Question: I wanted to know the difference between asp.NET MVC and MVP, are they both same?
below is the architecture diagram I referred.
(Image URL:<URL>

the major difference I got to know between MVC and MVP from the diagram is, in MVC the Model updates the view and in MVP the Presenter updates the view.
But here is my confusion.Below is a asp.net MVC code sample.
'''
public class HomeController : Controller
{
//
// GET: /Home/
public ActionResult Index()
{
return View();
}
}
'''
here the Controller returns/updates the view so now according to the diagram it is MVP
Is asp.net mvc and MVP similar? if not what is the difference ?Can someone guide me.
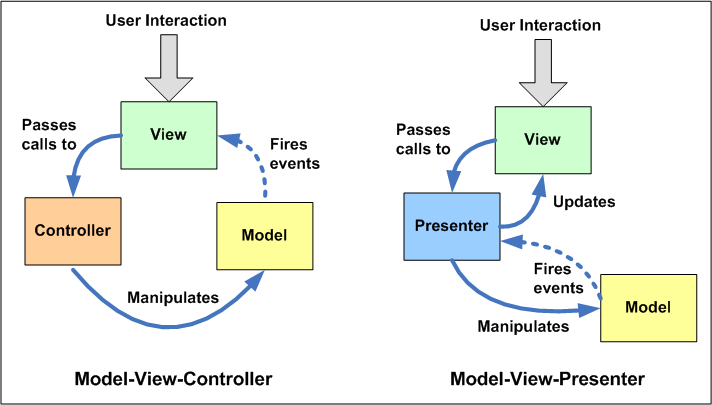
Answer: Actually MVP is a subset of MVC pattern.
In your example of asp.net mvc the controller does not updates the view rather it just pass the model to the view and the view get updated according to the model.
But in MVP (which is usually used with winforms and webforms in Microsoft stack) the presenter get data from view, updates the model and when the model changed, the presenter will read the model and updates the view.